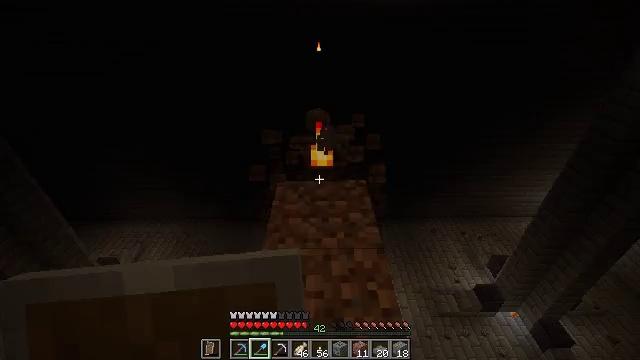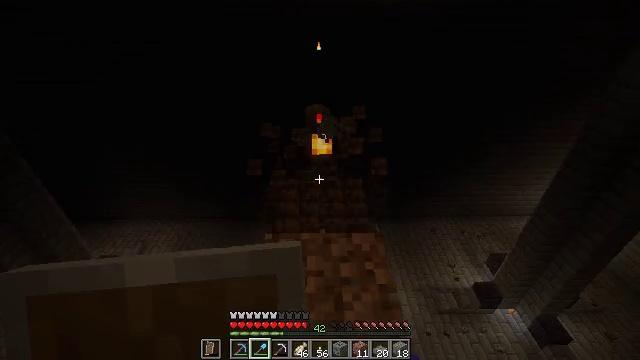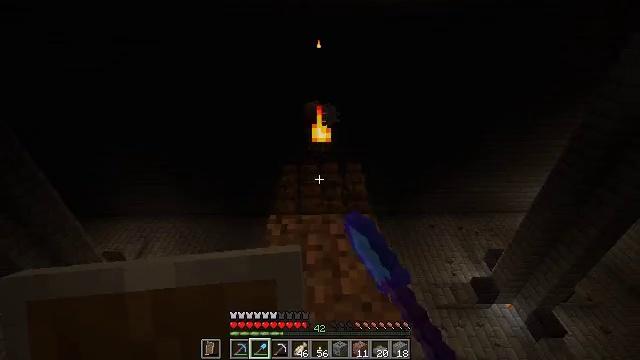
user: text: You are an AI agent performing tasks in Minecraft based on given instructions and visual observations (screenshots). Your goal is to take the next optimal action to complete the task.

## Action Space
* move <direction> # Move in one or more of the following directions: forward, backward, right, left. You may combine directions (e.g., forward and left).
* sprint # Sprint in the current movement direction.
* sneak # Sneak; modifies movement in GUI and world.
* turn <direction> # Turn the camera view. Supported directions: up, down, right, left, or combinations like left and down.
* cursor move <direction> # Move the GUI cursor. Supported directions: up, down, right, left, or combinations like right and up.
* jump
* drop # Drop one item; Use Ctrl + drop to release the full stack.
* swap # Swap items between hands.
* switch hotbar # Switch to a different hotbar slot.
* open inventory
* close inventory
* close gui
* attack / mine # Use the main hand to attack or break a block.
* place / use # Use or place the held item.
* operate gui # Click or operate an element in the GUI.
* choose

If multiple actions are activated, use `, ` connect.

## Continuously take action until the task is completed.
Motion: motion action
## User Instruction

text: Gather the torch from its position.
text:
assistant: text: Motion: move back, attack / mine
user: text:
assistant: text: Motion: move back, attack / mine
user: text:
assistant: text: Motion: attack / mine